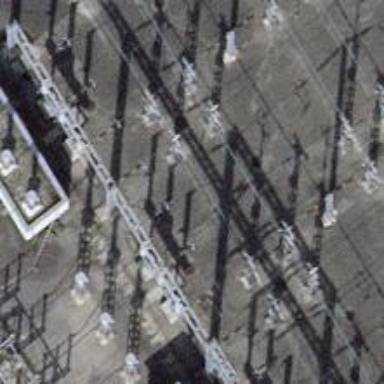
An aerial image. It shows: Bay for power lines.